Aerial crown-view tile of a tropical tree (Barro Colorado Island, Panama), acquired 20250414:
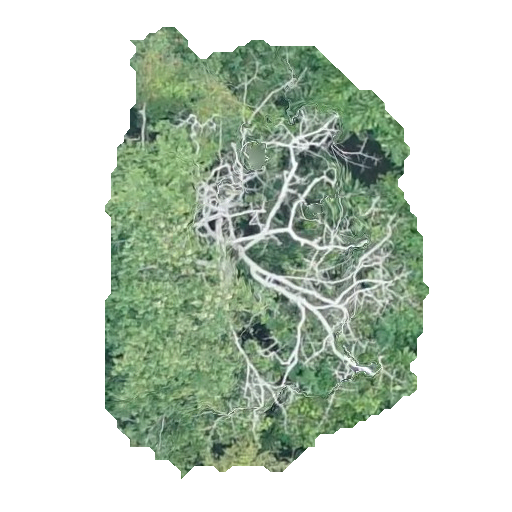
Species: Hieronyma alchorneoides
GBIF accepted scientific name: Hieronyma alchorneoides
Crown area: 169.223 m²